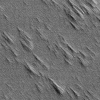
Atmospheric dust classification: not_dusty